Interaction volume radius: 5 \u00c5
Interaction volume height: 25 \u00c5
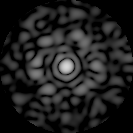
Disorder parameter: 0.8179